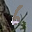
Label: 6